Question: So I'm using Eclipse for Java development but I'm getting annoyed that the "Quick-Fix" context menu is incomplete. In the Eclipse documentation, there's a full list of all the quick fixes for different common problems. If I press Ctrl+1 over an error, I get an incomplete list of "Quick-Fixes".
For Example, I know for a fact that "Create setters and getters" is a quick fix for instances where private variables in a class are never called.
However, this is not an option when I use the Quick Fix command for the item.
Also, quick fixes are NOT showing up in the context menu for items marked with errors. I have confirmed in Preferences > Java > Editor > Content Assist: that "Insert common prefixes automatically" is checked to True.
Is there possibly a problem with the JRE? (I DID have an issue earlier where the context menu wouldn't appear at all because eclipse couldn't find the .rt file. I had to decompress it and point eclipse to the folder containing the JRE before it would show anything.)
Any help would be greatly appreciated. Thanks in advance!!

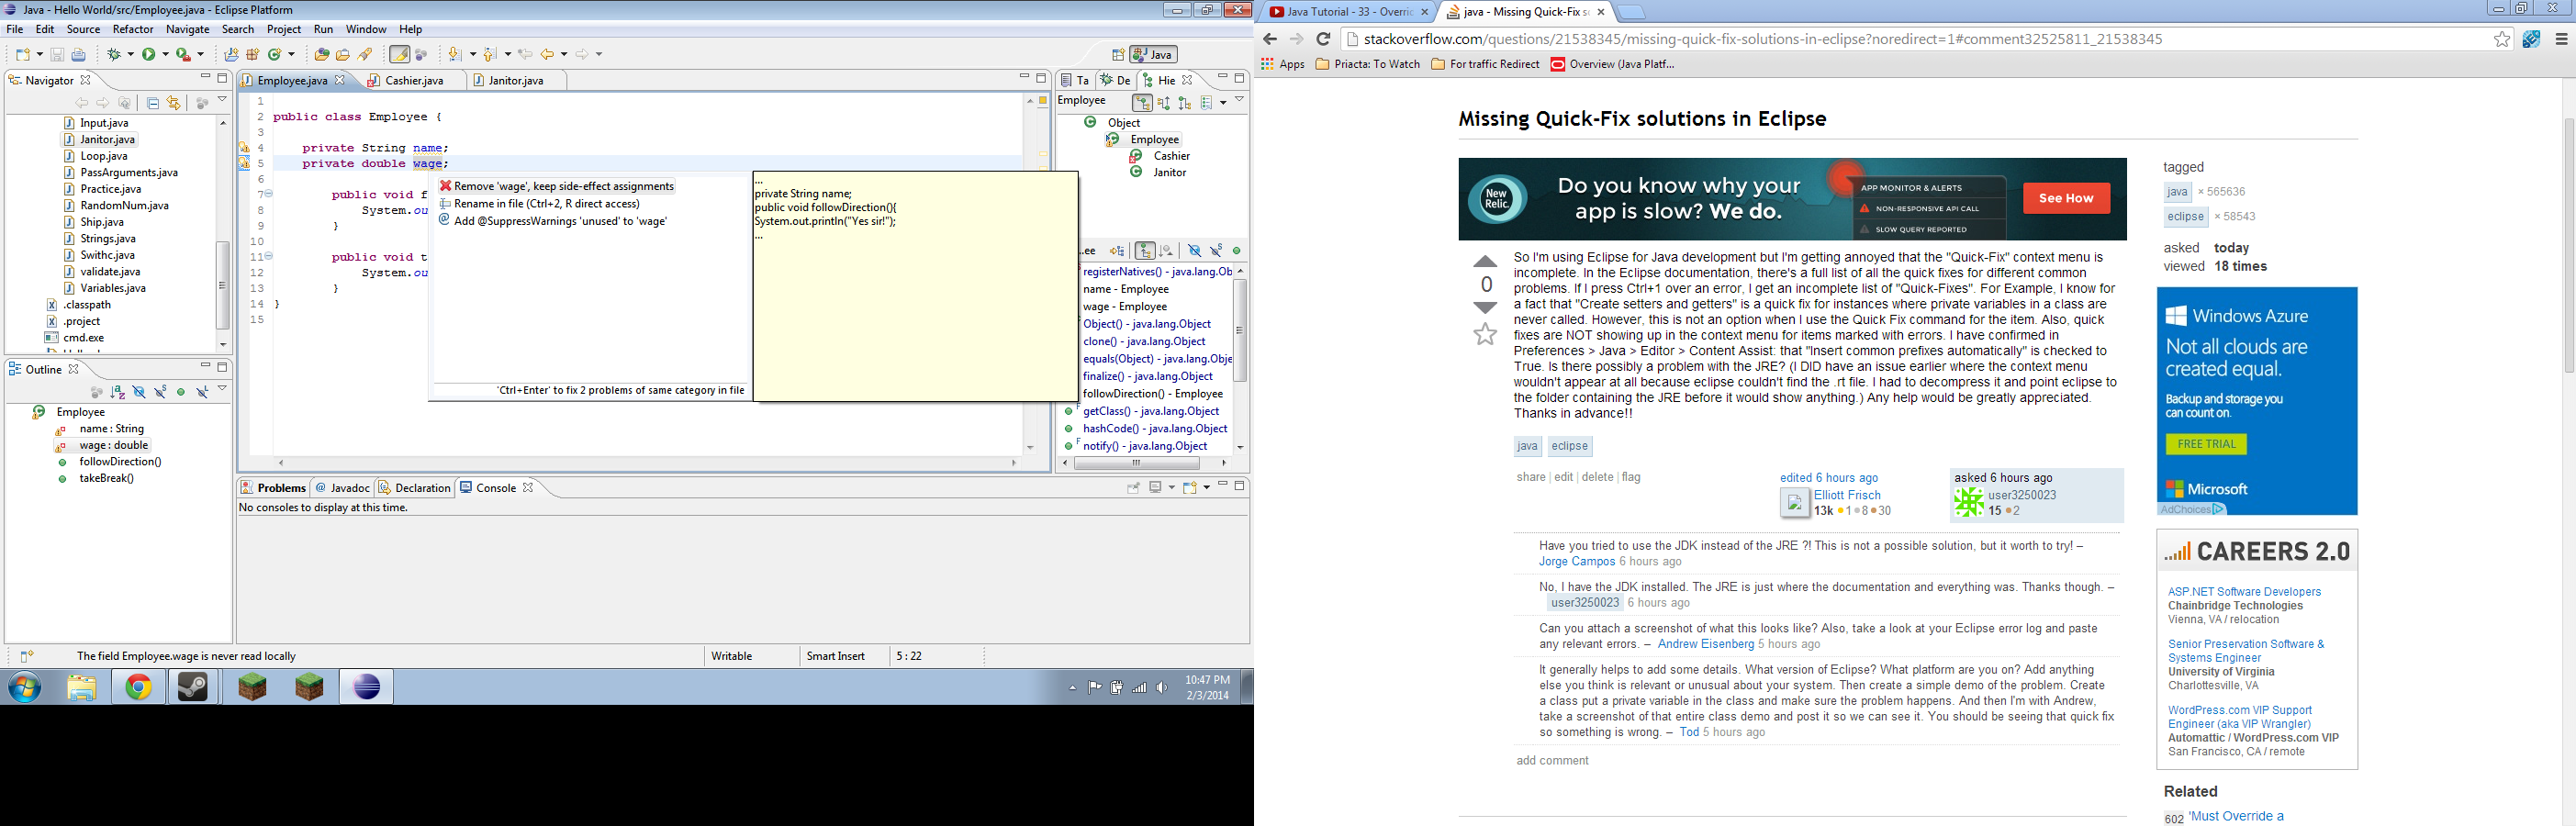
Answer: So I feel so stupid but found the issue. Somehow, I installed the 2008, 3.3.2 version of Eclipse. Stumps me how it happened by it did. Lol. So After uninstalling and reinstalling the newest version of Eclipse, everything worked as expected. Thanks.